Question: I want to make a box around h1, and despite that i reset the margin and padding
I'm still getting extra space on top and bottom, is there is a way to fix it ?

'''
body {
margin: 0;
padding: 0;
}
*,
*::before,
*::after {
box-sizing: border-box;
}
.hero__title {
font-size: 15.5vw;
font-weight: normal;
}
.hero__word {
display: inline-block;
position: relative;
}
.hero__block {
height: 90%;
}
.hero__block:before {
content: "";
position: absolute;
top: 0;
left: 0;
right: 0;
height: 100%;
border: 1px solid black;
}
'''
'''
<h1 class="hero__title">
<div class="hero__word">
We
<span class="hero__block"></span>
</div>
<div class="hero__word">
Shape
<span class="hero__block"></span>
</div>
</h1>
'''
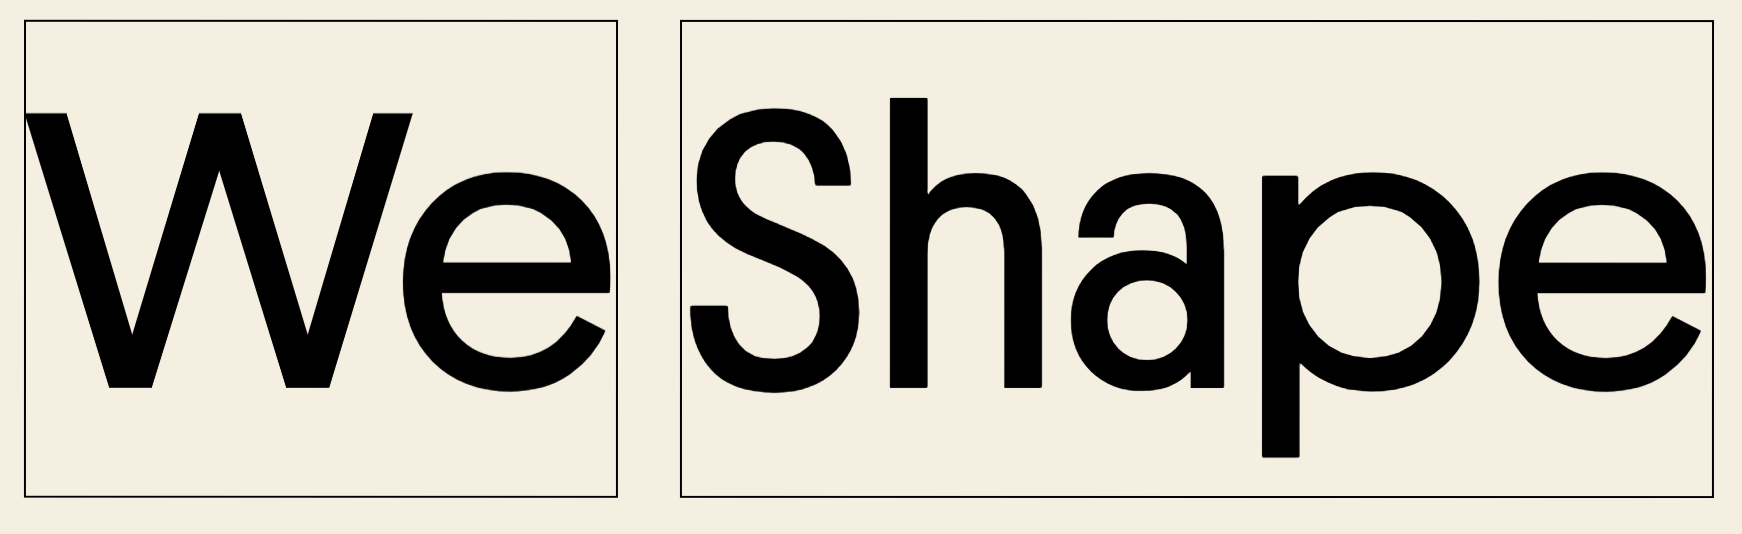
Answer: You can add 'line-height' to class 'hero__word' to adjust the height. Then, you may adjust the vertical position by adjusting the 'top' attribute in %.
'''
body {
margin: 0;
padding: 0;
}
*,
*::before,
*::after {
box-sizing: border-box;
}
.hero__title {
font-size: 15.5vw;
font-weight: normal;
}
.hero__word {
display: inline-block;
position: relative;
line-height: 95%;
}
.hero__block {
height: 90%;
}
.hero__block:before {
content: "";
position: absolute;
top: 10%;
left: 0;
right: 0;
height: 100%;
border: 1px solid black;
}
'''
'''
<h1 class="hero__title">
<div class="hero__word">
We
<span class="hero__block"></span>
</div>
<div class="hero__word">
Shape
<span class="hero__block"></span>
</div>
</h1>
'''